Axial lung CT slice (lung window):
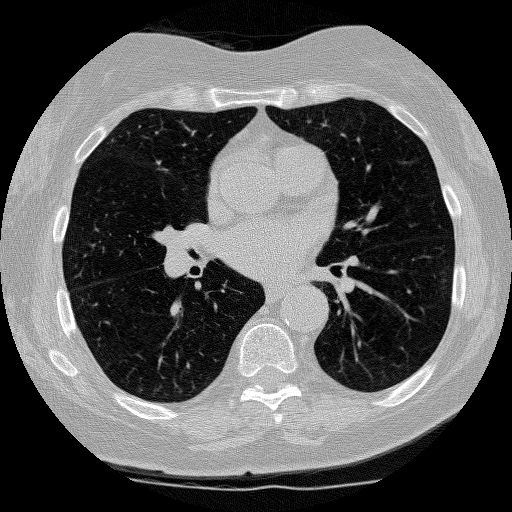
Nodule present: no